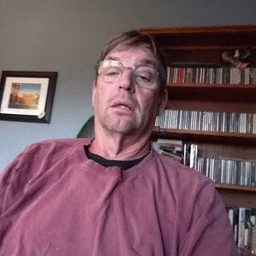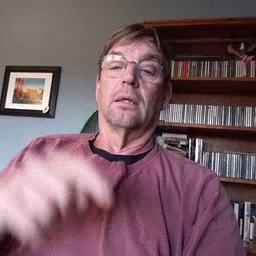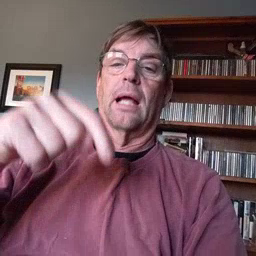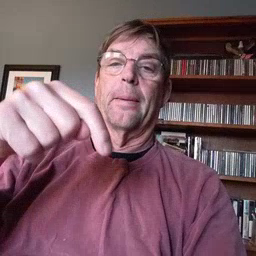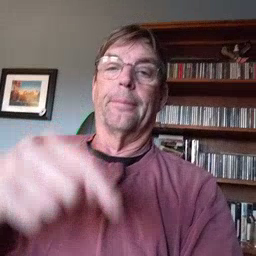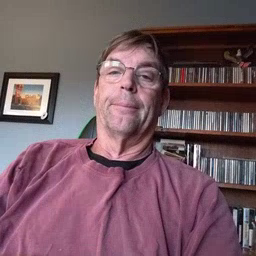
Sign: time